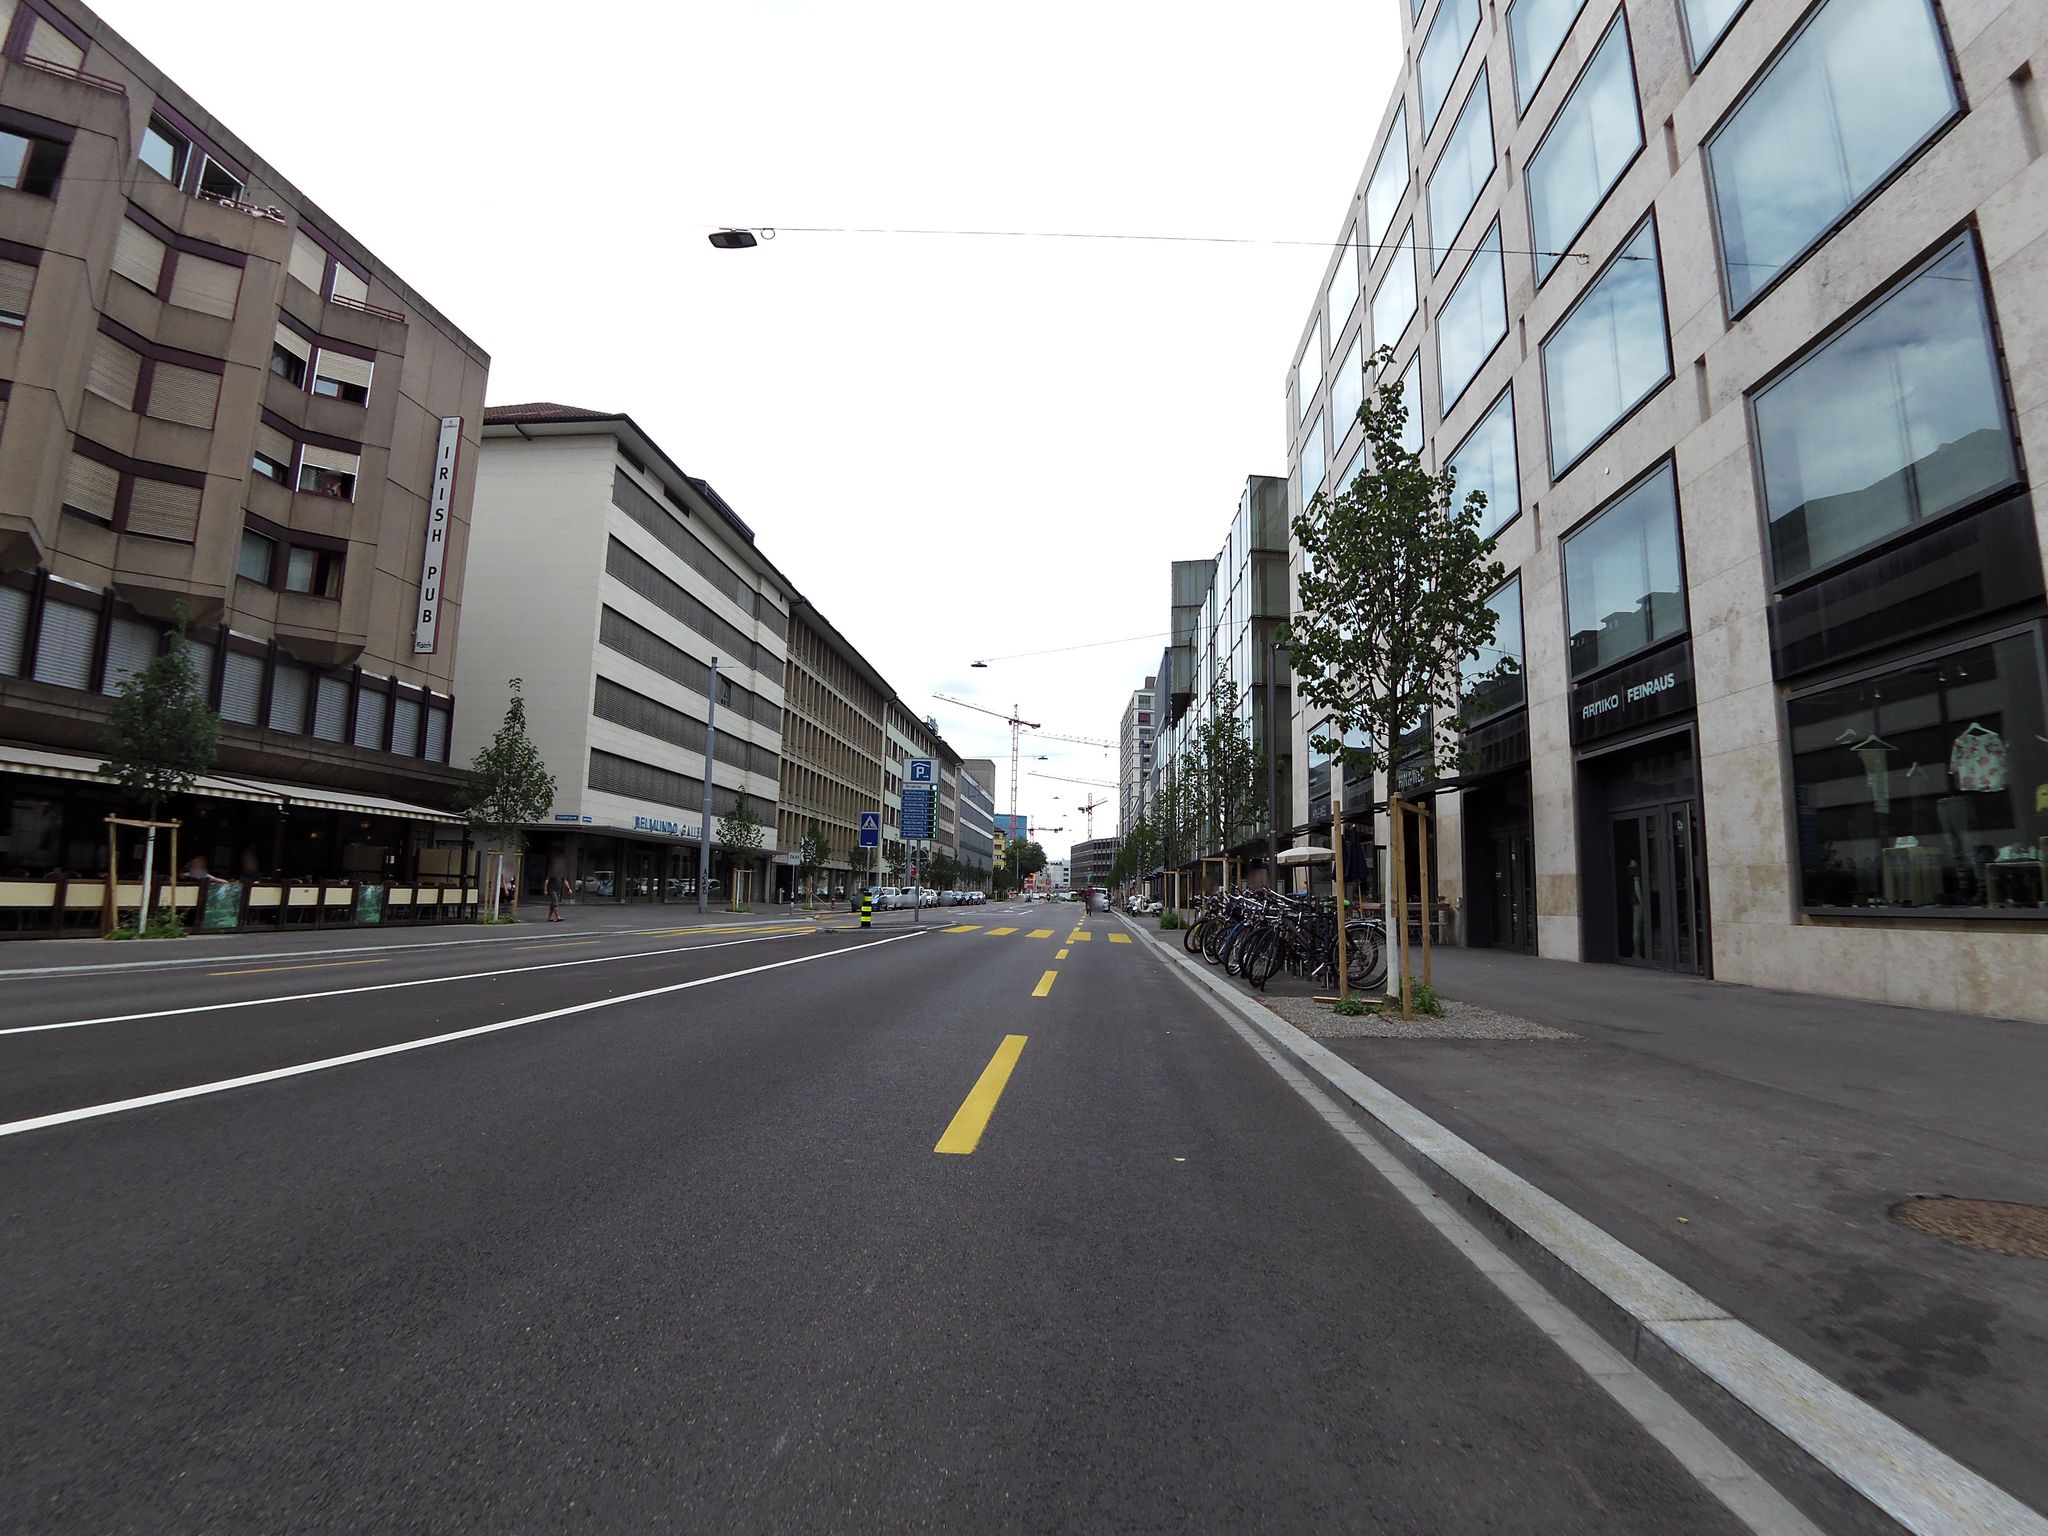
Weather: cloudy
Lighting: day
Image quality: good
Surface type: cycling surface
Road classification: footway, steps, service
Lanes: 2
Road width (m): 15.5
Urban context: urban centre
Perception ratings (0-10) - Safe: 7.58, Lively: 8.6, Beautiful: 4.85, Boring: 1.89, Depressing: 3.56, Wealthy: 6.69